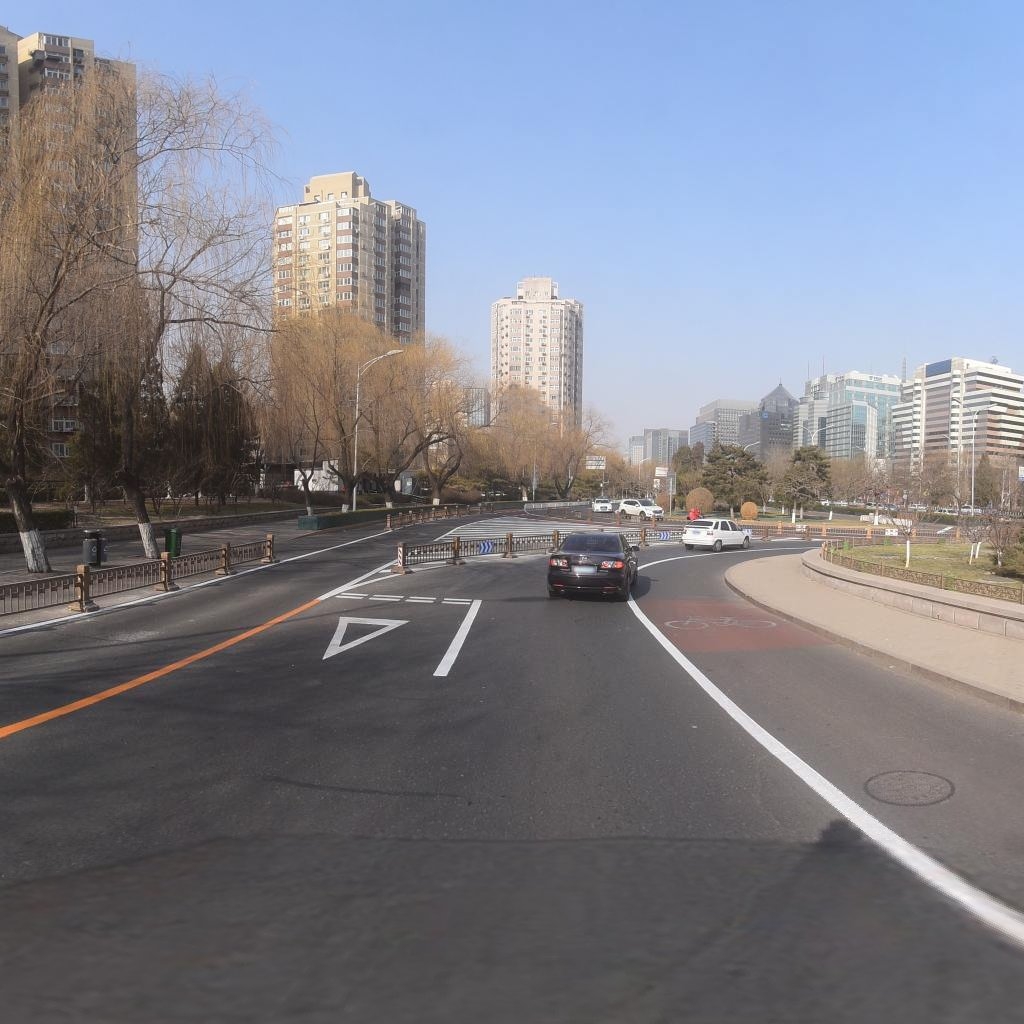
Region: Xicheng
Road damage annotations: transverse patch, manhole cover